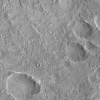
Atmospheric dust classification: not_dusty